Question: I am trying to fill a datagrid (called dgDeelnemers) with the data from my databank, which I get using the following LINQ method.
'''
[OperationContract]
public IEnumerable<Inschrijvingen> getInschrijvingen()
{
var query = (from p in dc.Inschrijvingens select p);
IEnumerable<Inschrijvingen> i = query;
return i;
}
'''
And then I assign the data to my datagrid in the view using the following code.
'''
public partial class Deelnemers : UserControl
{
public Deelnemers()
{
InschrijvingenServiceClient client = new InschrijvingenServiceClient();
client.getInschrijvingenCompleted += new EventHandler<getInschrijvingenCompletedEventArgs>(client_getInschrijvingenCompleted);
client.getInschrijvingenAsync();
}
void client_getInschrijvingenCompleted(object sender, getInschrijvingenCompletedEventArgs e)
{
if (e.Error != null)
lblDeelnemers.Content = e.Error.ToString();
else
dgDeelnemers.ItemsSource = e.Result;
}
}
'''
But when I navigate to the page I get the following error:
> Object reference not set to an instance of an object. at
OndernemersAward.Views.Deelnemers.client_getInschrijvingenCompleted(Object
sender, getInschrijvingenCompletedEventArgs e) at
OndernemersAward.InschrijvingenServiceReference.InschrijvingenServiceClient.OngetInschrijvingenCompleted(Object
state)
I'm not sure what's causing this, but the return value of 'i' I think is correct.

Thank you for taking your time to read this and help me, I greatly appreciate it!
Thomas
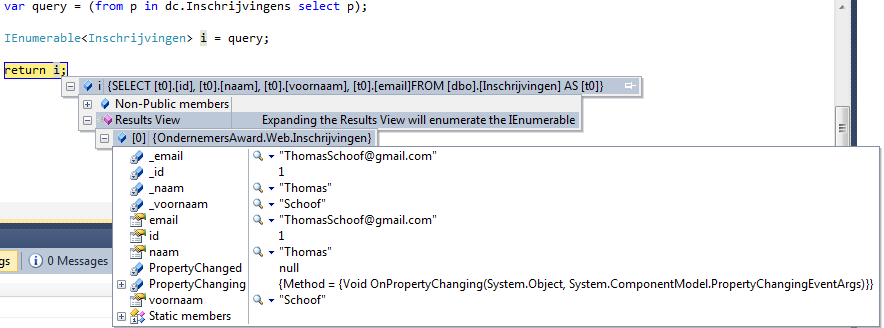
Answer: You don't have InitializeComponent()
(taken from my comment) :)